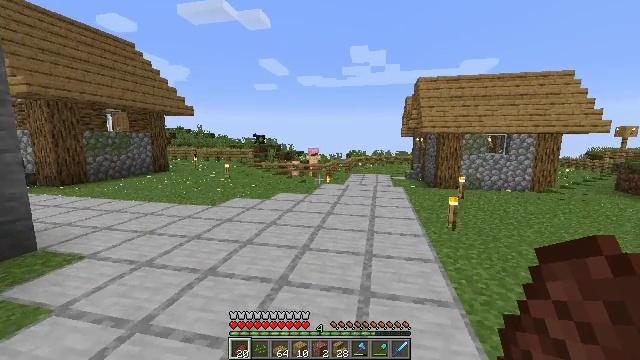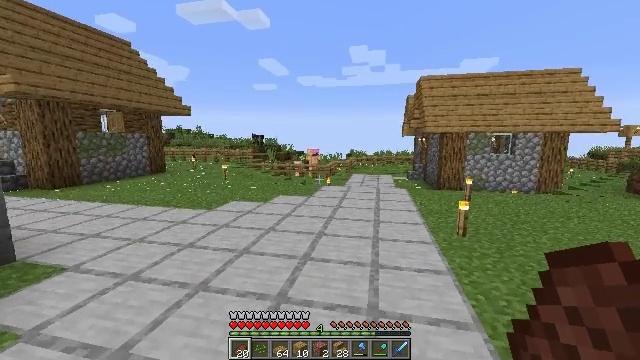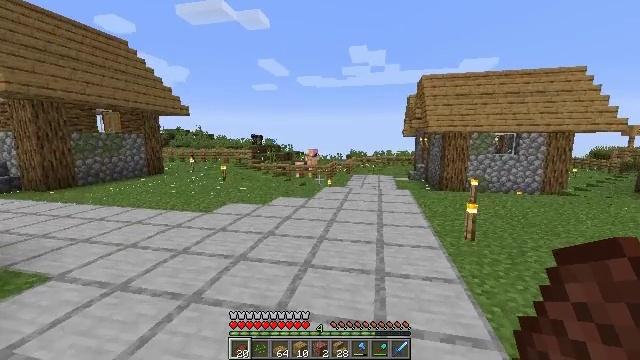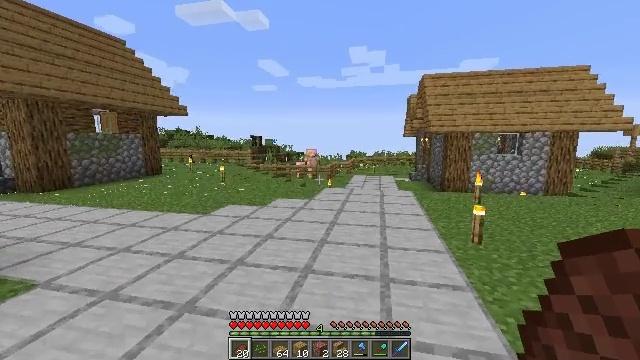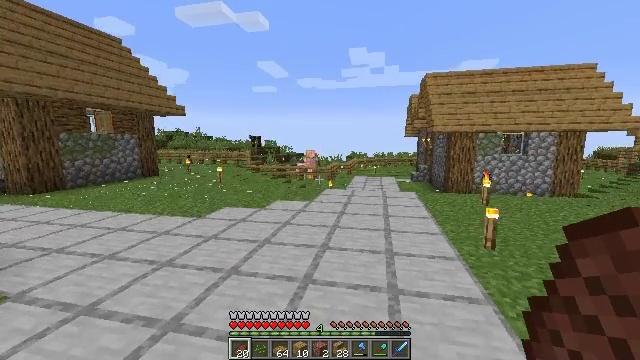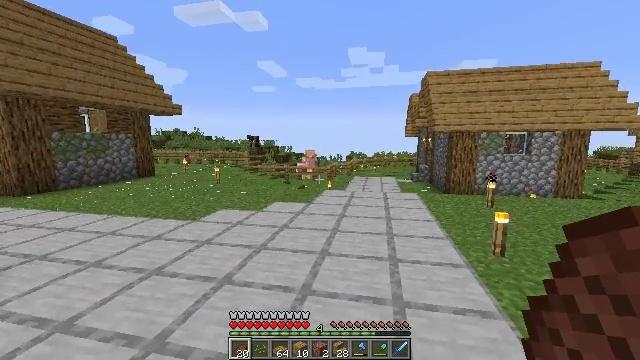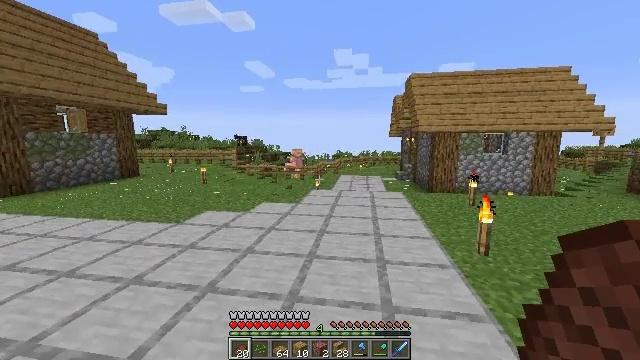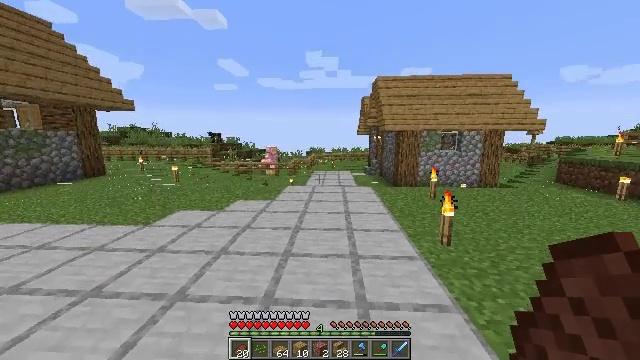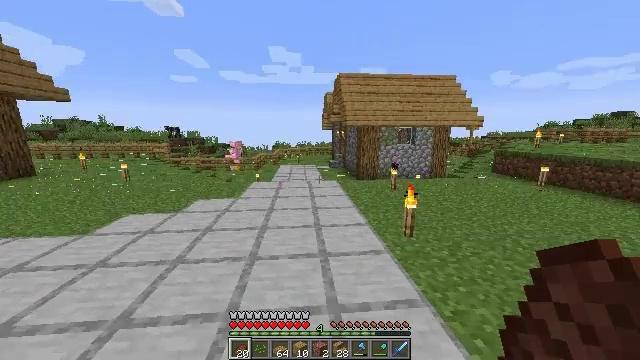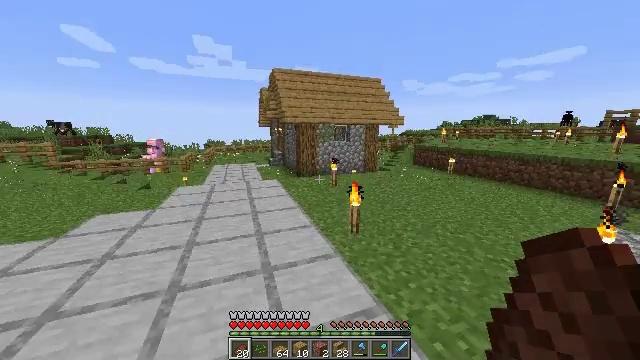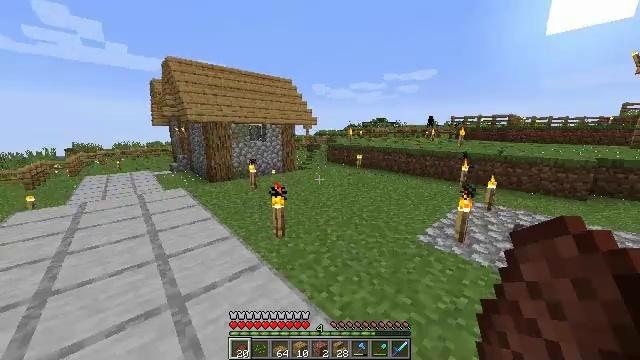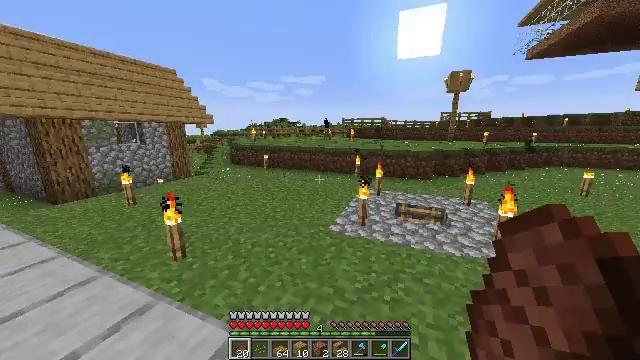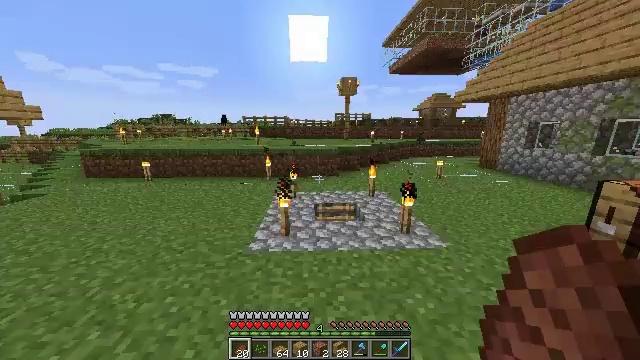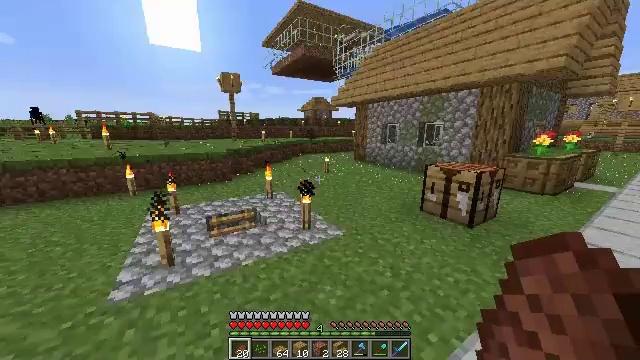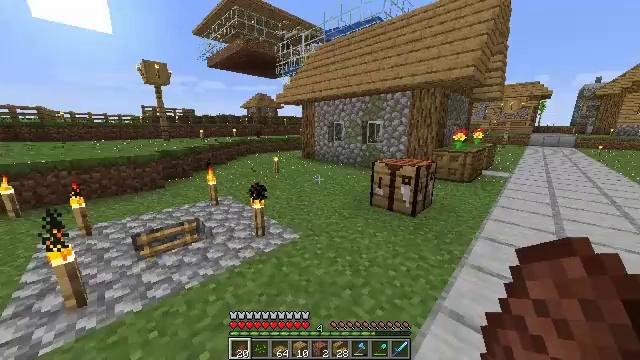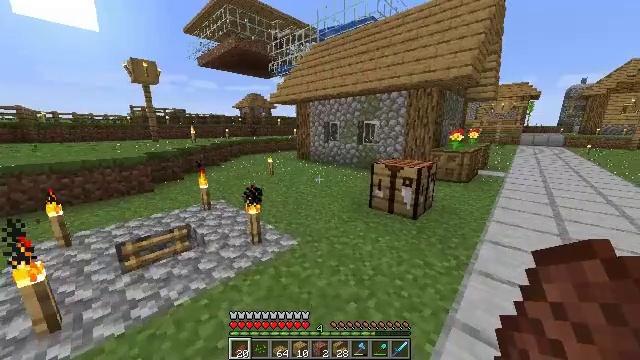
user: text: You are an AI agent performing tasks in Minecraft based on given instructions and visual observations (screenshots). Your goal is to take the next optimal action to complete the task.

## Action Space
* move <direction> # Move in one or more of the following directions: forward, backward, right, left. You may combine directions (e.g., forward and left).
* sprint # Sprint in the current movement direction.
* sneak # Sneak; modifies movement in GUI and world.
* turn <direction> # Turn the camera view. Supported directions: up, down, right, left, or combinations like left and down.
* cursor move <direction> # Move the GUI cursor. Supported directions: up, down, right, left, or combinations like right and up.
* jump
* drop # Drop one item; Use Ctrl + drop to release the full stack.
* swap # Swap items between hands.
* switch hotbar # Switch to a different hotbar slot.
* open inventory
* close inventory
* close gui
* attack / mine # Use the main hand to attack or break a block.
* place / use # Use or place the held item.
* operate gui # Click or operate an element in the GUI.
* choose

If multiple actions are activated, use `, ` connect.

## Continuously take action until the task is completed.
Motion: motion action
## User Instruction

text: Open the furnace to smelt a brick.
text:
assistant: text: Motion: move forward
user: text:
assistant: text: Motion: move forward
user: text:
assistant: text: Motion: move forward
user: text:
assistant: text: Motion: move forward
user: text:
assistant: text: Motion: move forward, sprint
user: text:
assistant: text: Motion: move forward, sprint, turn right
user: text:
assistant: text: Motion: move forward, sprint, turn right and down
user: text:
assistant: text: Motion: move forward, sprint, turn right and down
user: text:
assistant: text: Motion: move forward, turn right and down
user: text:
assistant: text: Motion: move forward, turn right
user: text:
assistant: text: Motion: move forward, turn right
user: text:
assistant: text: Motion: move forward, sprint, turn right
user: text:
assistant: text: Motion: move forward, sprint, turn right
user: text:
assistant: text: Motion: move forward, sprint, turn right
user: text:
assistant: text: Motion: move forward, turn right
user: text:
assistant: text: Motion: move forward
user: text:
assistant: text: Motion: move forward, sprint
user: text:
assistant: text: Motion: move forward, sprint
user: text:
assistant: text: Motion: move forward, sprint
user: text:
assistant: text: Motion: move forward, sprint, turn right
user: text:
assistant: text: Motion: move forward, sprint, turn right and down
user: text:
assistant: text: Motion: move forward, sprint, turn right and down
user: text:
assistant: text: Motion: move forward, sprint, turn right
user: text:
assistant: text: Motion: move forward, turn right, jump
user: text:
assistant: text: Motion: move forward, turn right and up, jump
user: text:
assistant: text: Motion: move forward, jump
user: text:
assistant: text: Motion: move forward, jump
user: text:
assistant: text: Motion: move forward, jump
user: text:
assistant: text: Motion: move forward, jump
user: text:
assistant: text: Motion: move forward, jump